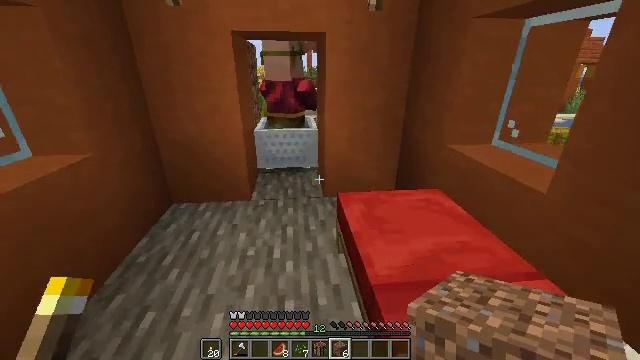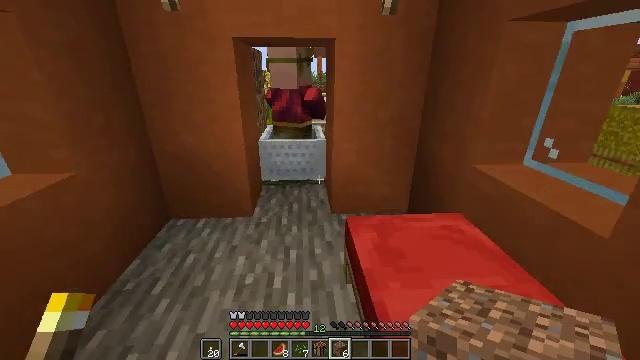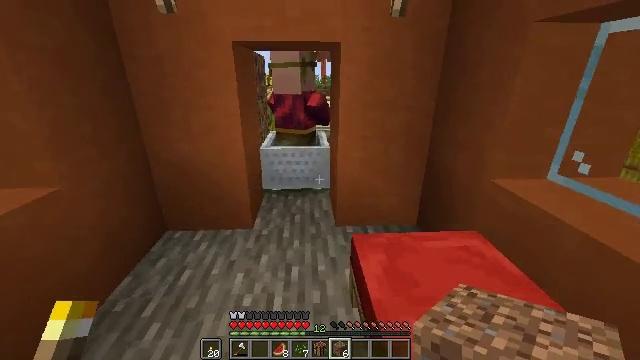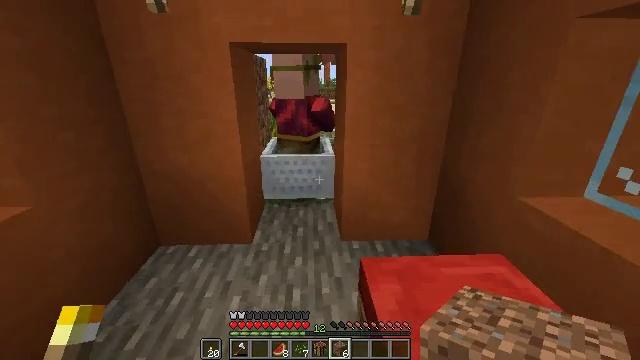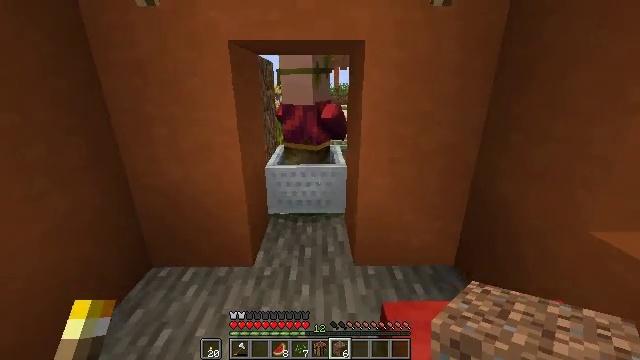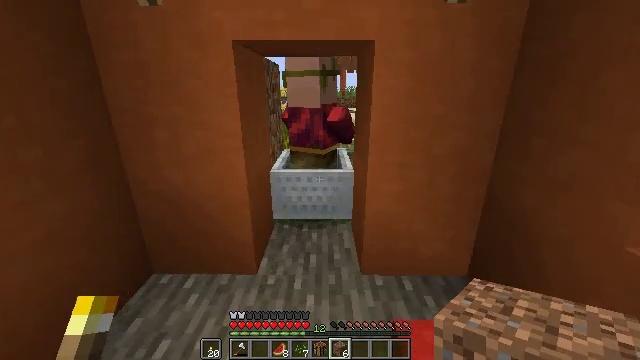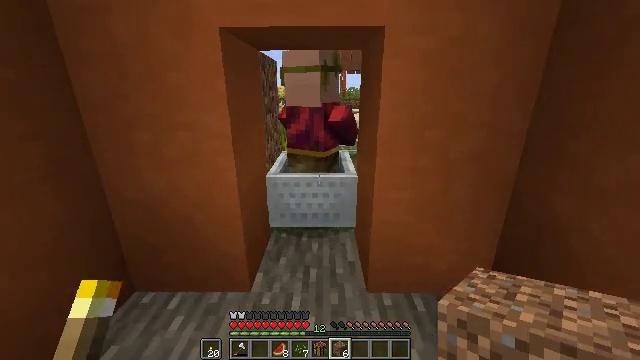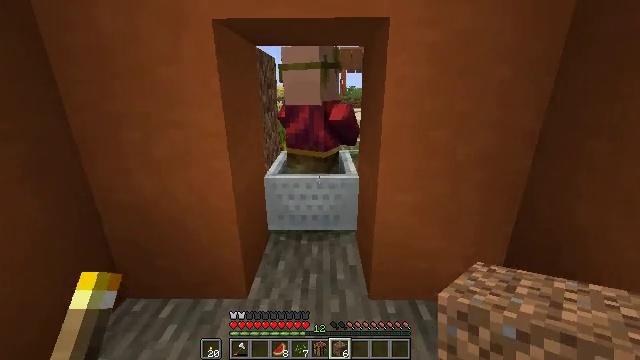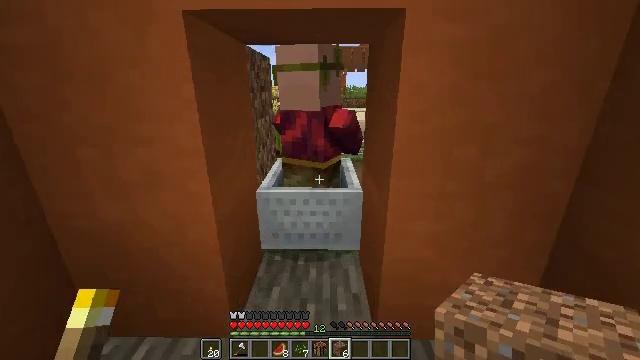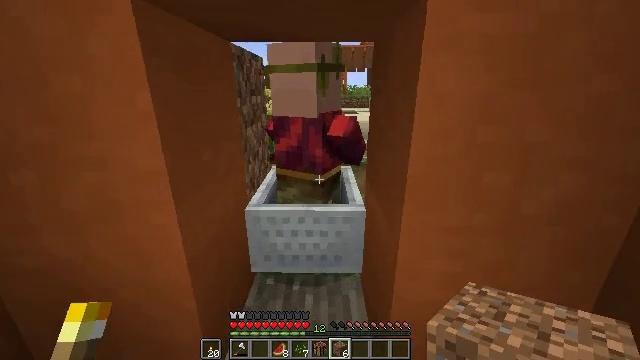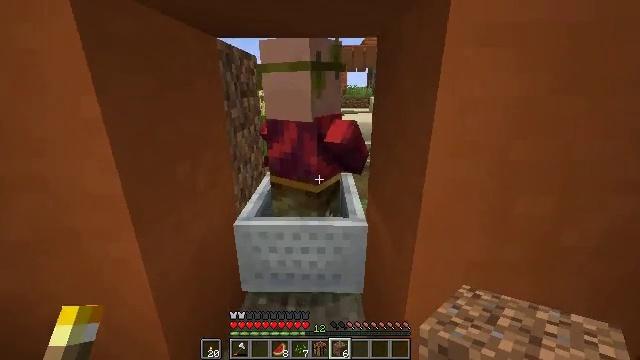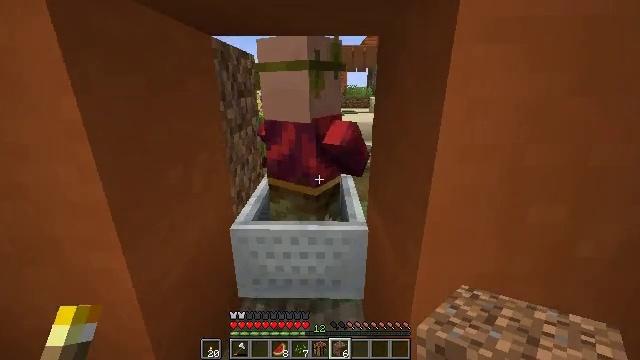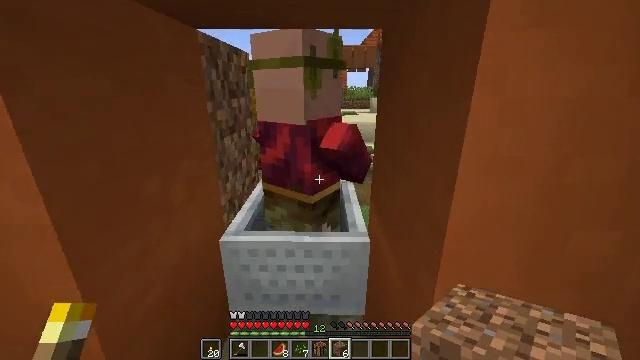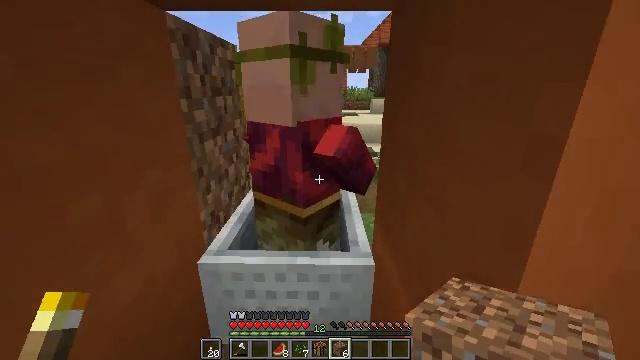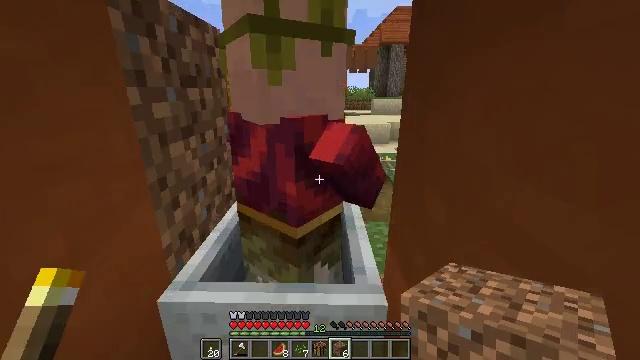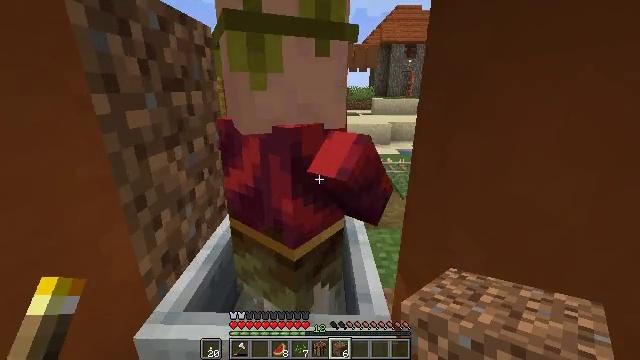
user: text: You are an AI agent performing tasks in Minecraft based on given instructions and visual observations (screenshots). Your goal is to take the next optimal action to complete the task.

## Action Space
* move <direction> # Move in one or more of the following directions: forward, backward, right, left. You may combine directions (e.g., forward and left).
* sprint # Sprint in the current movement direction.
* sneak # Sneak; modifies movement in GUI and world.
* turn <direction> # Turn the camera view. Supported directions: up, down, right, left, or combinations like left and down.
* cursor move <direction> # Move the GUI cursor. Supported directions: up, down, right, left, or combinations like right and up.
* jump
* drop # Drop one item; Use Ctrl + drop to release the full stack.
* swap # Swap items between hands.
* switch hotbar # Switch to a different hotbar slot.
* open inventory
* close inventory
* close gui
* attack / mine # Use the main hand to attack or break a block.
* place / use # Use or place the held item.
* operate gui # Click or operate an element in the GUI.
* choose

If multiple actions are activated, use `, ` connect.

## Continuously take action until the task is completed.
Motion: motion action
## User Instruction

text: Pick up the rail by attacking it.
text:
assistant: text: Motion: move forward, turn left and up
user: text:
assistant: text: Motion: move forward
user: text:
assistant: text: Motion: move forward
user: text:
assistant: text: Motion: move forward, turn left
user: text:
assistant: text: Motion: move forward, turn left
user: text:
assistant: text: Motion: move forward
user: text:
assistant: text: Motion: move forward
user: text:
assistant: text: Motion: move forward
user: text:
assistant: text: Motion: move forward
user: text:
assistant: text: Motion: move forward
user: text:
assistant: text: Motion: move forward
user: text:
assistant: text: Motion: move forward
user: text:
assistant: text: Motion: move forward
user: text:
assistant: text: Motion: move forward
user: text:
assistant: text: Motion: move forward
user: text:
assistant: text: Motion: move forward
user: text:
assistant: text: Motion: no_op
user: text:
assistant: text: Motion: no_op
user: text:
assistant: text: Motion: no_op
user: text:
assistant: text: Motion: no_op
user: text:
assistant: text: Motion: no_op
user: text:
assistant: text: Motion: no_op
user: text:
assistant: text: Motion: no_op
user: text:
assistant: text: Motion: no_op
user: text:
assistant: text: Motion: no_op
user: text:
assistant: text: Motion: no_op
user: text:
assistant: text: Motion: no_op
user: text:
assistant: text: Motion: no_op
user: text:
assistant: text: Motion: no_op
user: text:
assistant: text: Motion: move forward